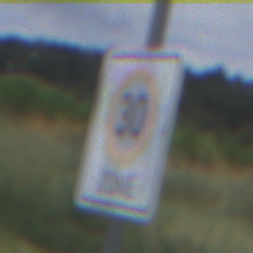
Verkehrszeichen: BeginnZone30
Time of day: Midday
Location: Outdoor (Nature)
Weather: PartlyCloudy
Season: NotSpecified
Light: Natural